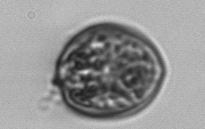
Label: Prorocentrum